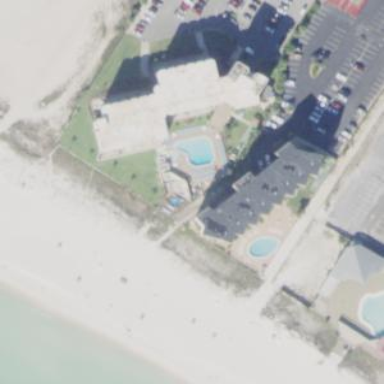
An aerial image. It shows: Hotel building.